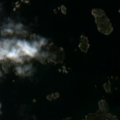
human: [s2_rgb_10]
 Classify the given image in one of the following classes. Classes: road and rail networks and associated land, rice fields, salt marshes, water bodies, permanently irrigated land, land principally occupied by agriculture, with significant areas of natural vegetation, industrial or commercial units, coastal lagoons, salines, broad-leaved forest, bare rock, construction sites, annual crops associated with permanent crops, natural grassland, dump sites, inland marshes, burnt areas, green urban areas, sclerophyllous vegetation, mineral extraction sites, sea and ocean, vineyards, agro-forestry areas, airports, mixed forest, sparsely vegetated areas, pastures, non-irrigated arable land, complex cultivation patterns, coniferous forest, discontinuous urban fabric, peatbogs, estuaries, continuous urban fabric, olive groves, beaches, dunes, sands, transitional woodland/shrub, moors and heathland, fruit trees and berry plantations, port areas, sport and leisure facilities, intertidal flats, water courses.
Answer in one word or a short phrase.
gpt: transitional woodland/shrub, sea and ocean